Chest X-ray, PA view. Patient: 60 years old, sex F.
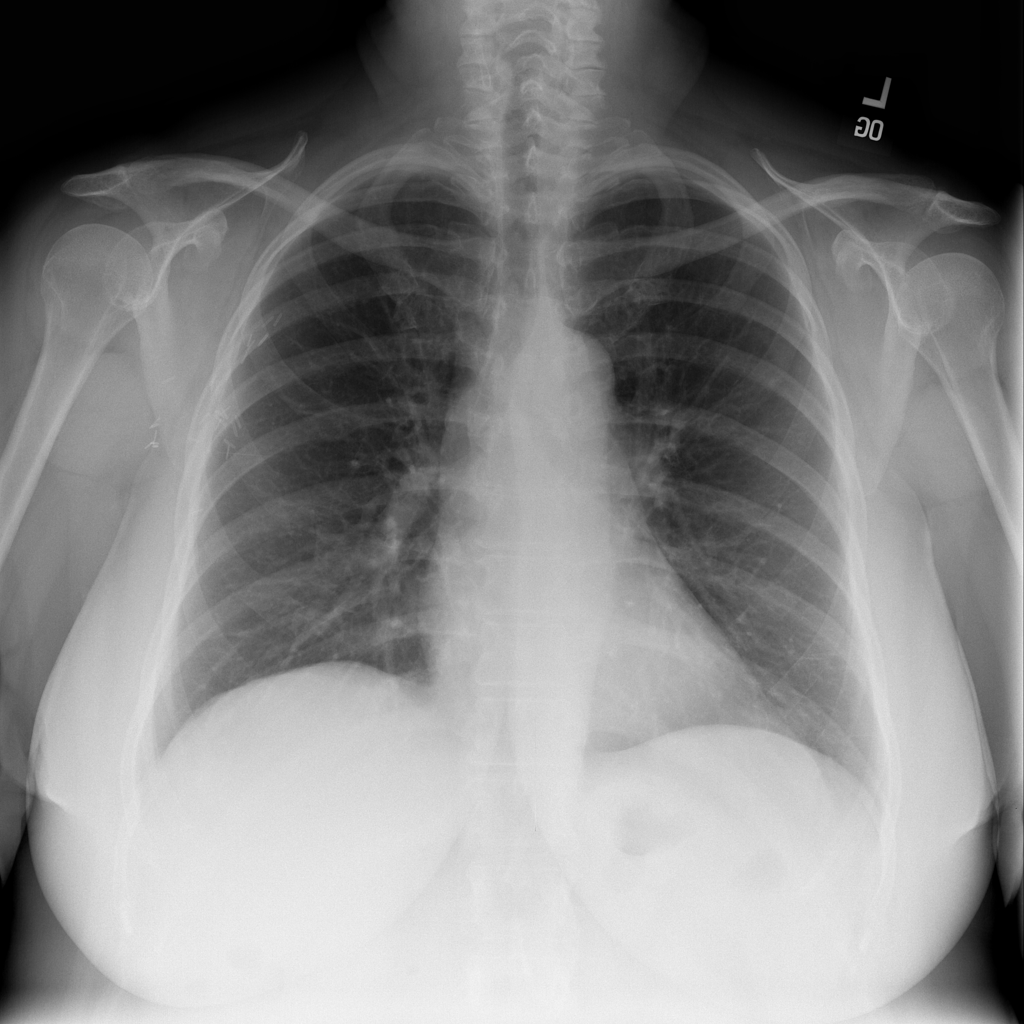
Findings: No Finding